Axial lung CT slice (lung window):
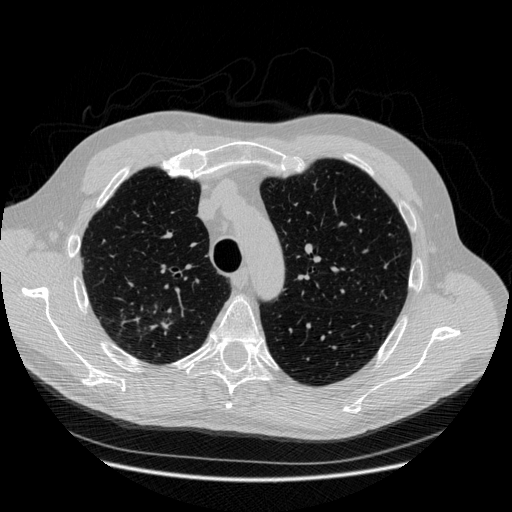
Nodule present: no